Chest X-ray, PA view. Patient: 35 years old, sex M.
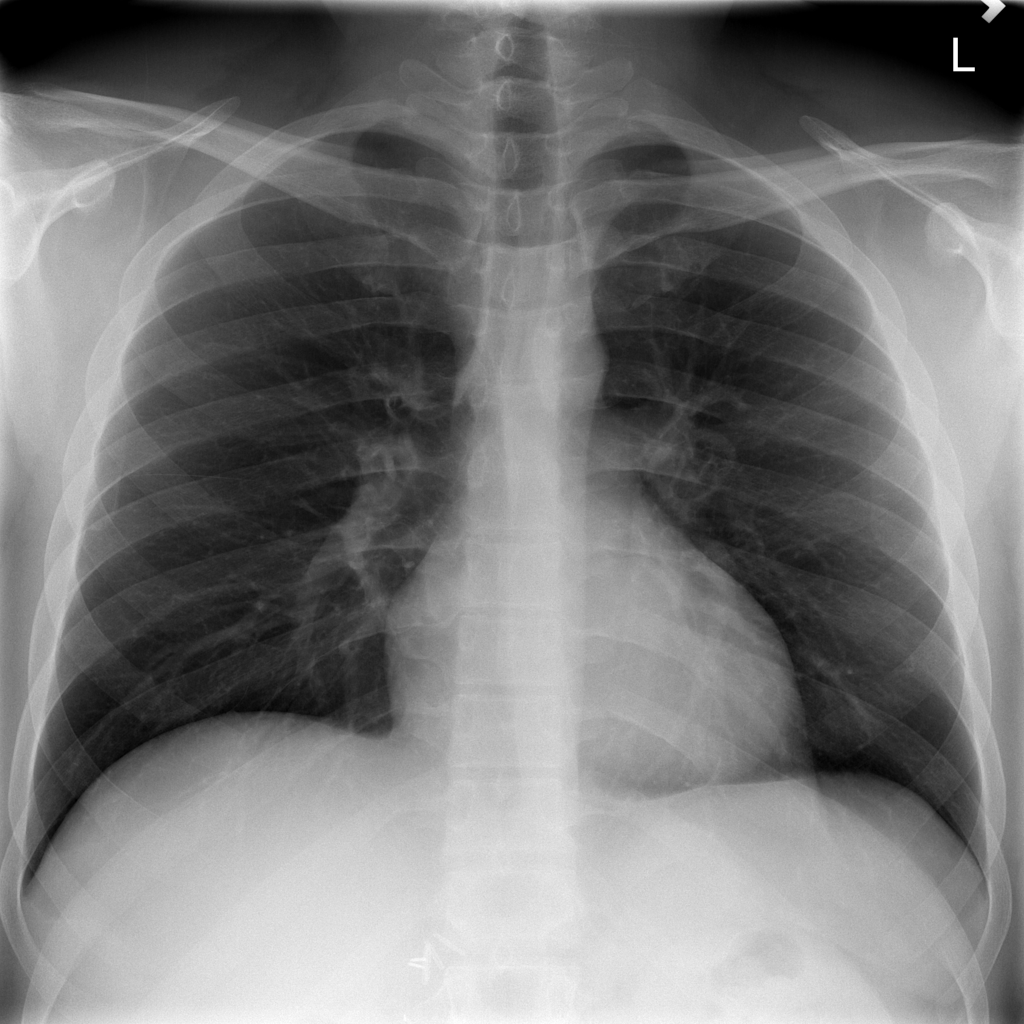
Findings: Cardiomegaly